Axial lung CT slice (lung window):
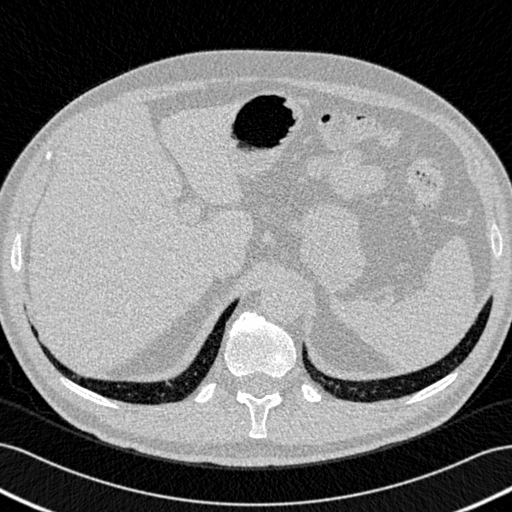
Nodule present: no